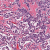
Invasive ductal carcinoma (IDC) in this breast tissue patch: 1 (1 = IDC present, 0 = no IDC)